Question: What stores are listed?
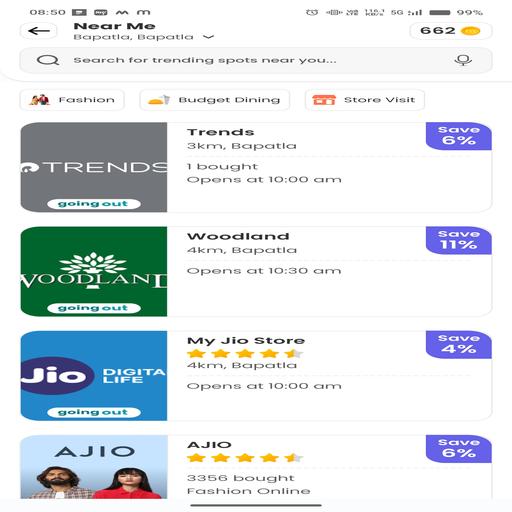
Answer: Trends, Woodland, My Jio Store, AJIO